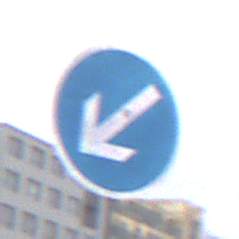
Verkehrszeichen: VorgeschriebeneVorbeifahrtLinks
Umgebung: Outdoor, Urban
Tageszeit: Midday
Wetter: Overcast
Licht: Natural
Jahreszeit: NotSpecified
Kontrast: LowContrast